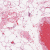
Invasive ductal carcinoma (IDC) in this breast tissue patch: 0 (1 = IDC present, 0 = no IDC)